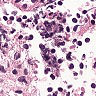
Metastatic tissue present: no